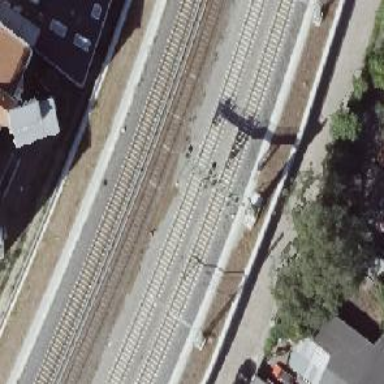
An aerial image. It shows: Railway signal.